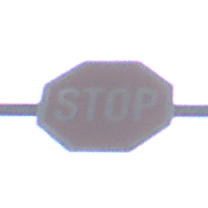
Verkehrszeichen: Stop
Umgebung: Outdoor, Urban
Tageszeit: MorningAfternoon
Wetter: Overcast
Licht: Natural
Jahreszeit: NotSpecified
Kontrast: LowContrast